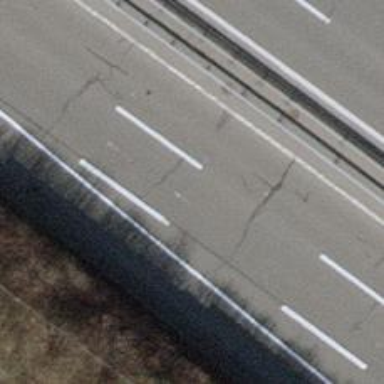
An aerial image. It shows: Asphalt motorway.